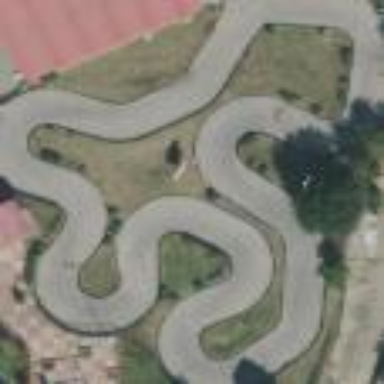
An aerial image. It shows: Karting raceway for sports activities.